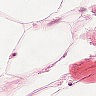
Metastatic tissue present: no